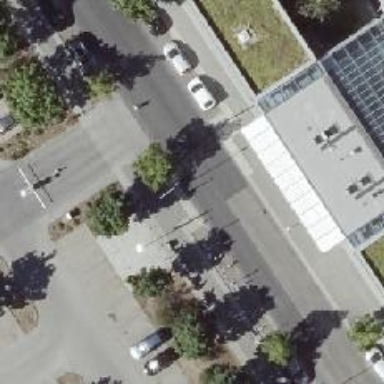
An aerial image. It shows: Unmarked crossing on footway.